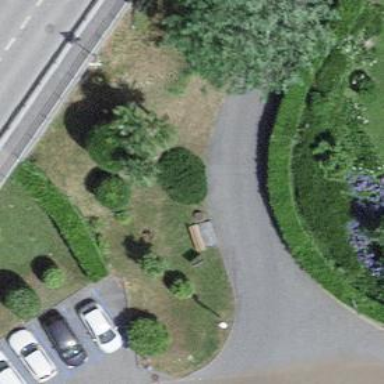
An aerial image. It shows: Brown bench.